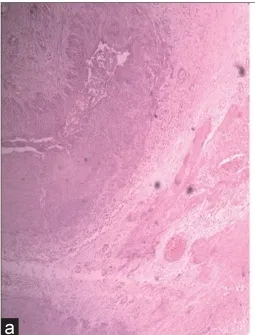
H and E, 40x, Photomicrograph obtained at histological examination showing disorganized muscular wall of veins blending with surrounding soft tissues.
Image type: pathology (h&e)